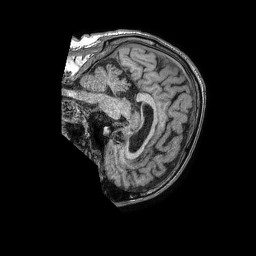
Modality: T1w
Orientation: sagittal
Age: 62
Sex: male
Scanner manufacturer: philips
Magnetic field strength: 1.5 T
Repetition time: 0.00757 s
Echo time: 0.003458 s